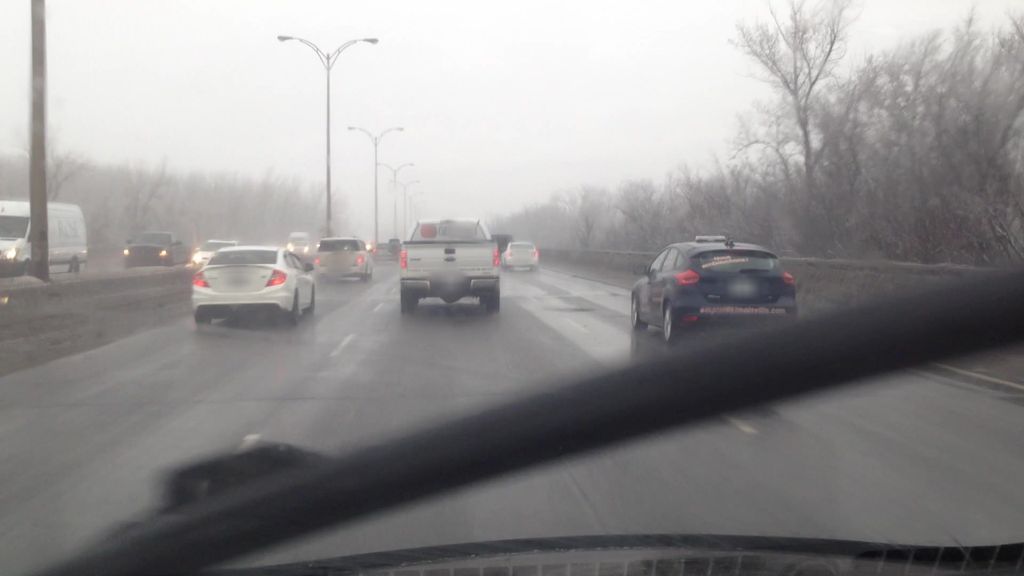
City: montreal